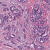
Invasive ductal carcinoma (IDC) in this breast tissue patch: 1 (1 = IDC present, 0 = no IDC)